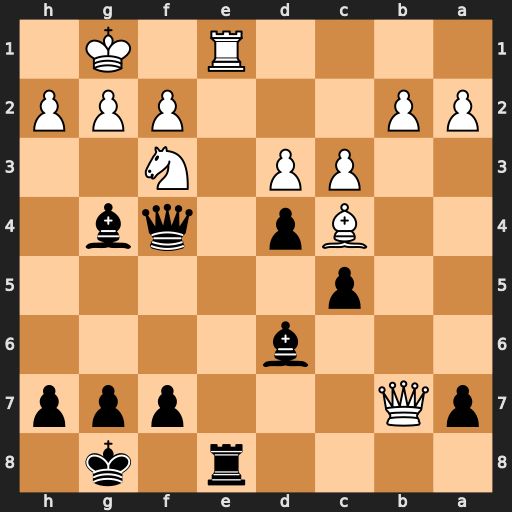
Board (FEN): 4r1k1/pQ3ppp/3b4/2p5/2Bp1qb1/2PP1N2/PP3PPP/4R1K1
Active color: b
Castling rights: -
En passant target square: -
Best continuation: Rxe1+ Nxe1 Qxh2+ Kf1 Qh1#